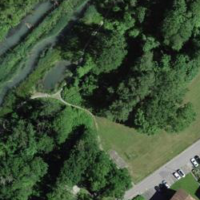
EUNIS habitat code: 44
Species observed at this site:
Euphorbia cyparissias
Prunus padus
Tussilago farfara